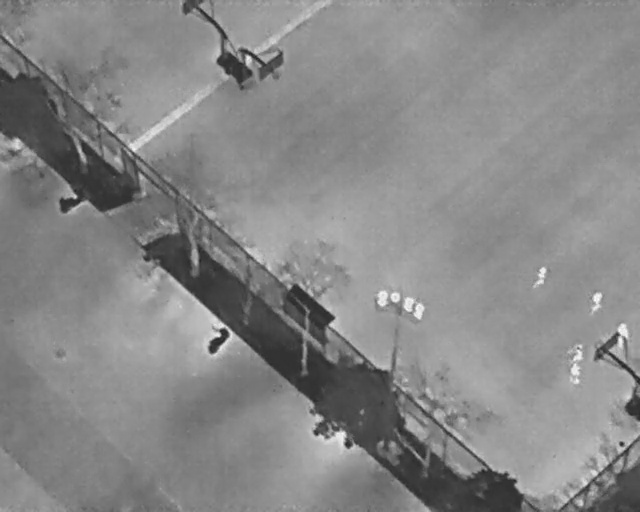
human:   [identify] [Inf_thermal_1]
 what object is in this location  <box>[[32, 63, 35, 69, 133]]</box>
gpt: <ref>1 medium bicycle at the center</ref>

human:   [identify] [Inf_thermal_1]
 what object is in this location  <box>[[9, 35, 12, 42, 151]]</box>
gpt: <ref>1 medium bicycle at the left</ref>

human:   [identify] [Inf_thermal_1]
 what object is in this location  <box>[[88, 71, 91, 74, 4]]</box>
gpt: <ref>1 large person at the bottom right</ref>